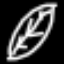
Label: leaf